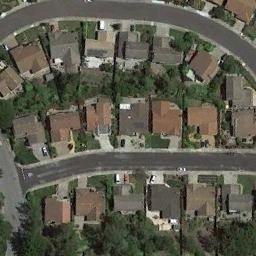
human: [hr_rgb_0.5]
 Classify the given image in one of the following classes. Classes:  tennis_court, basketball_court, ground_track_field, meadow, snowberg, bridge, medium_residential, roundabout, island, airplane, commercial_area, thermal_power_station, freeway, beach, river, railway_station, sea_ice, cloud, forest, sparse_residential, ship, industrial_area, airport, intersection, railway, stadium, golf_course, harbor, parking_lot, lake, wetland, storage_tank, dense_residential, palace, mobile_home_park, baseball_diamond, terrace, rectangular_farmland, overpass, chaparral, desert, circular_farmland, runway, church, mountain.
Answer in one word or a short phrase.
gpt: dense_residential